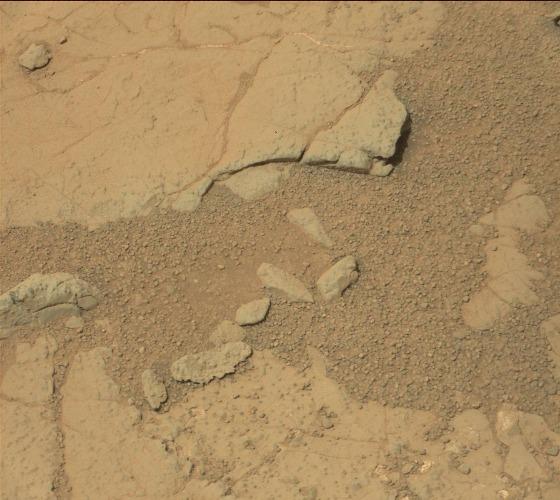
Terrain classes present: Bedrock, Gravel / Sand / Soil, Rock, Shadow